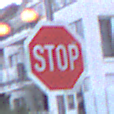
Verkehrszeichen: Stop
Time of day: SunriseSunset
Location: Outdoor (Urban)
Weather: PartlyCloudy
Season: NotSpecified
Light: Natural